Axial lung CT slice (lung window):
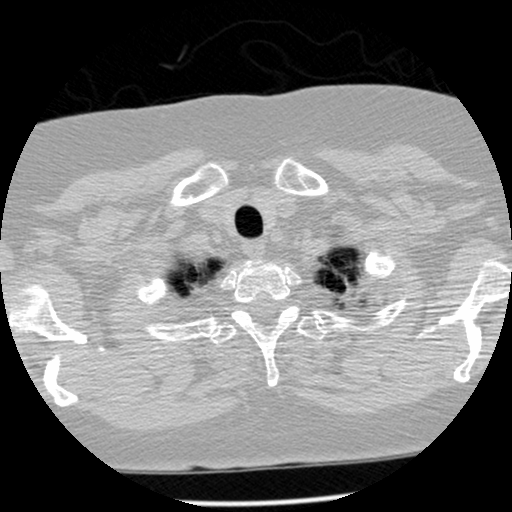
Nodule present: no